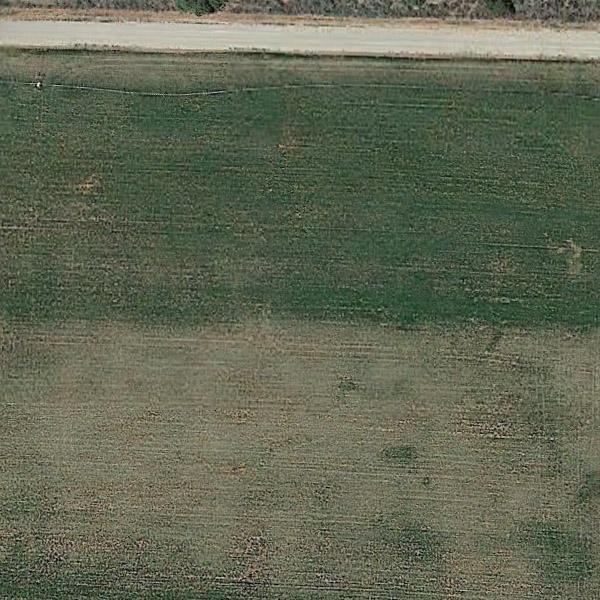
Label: Meadow